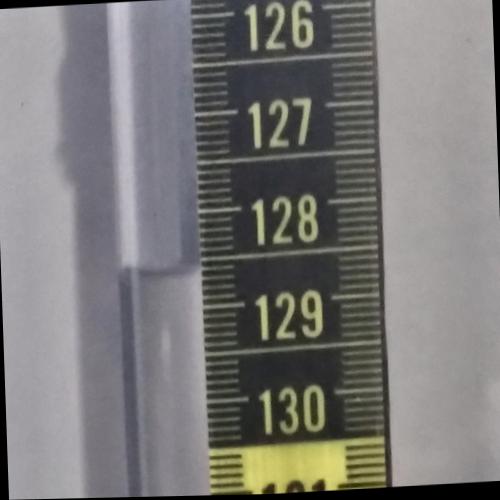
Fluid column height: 128.6 cm